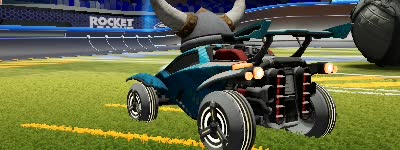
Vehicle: octane